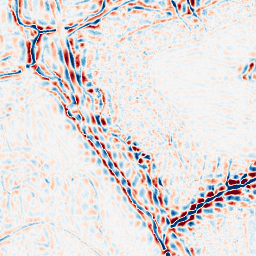
Category: wavelet
Decomposition family: wavelet_dwt
Decomposition parameters: wavelet: db8
level: 3
Upsampling method: cubic_mitchell
Upsampling parameters: scale: 4
Upsampling scale: 4